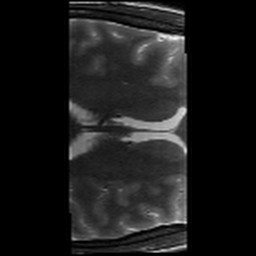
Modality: T2w
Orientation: axial
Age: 22
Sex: female
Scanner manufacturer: siemens
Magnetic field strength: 3 T
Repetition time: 8.02 s
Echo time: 0.08 s